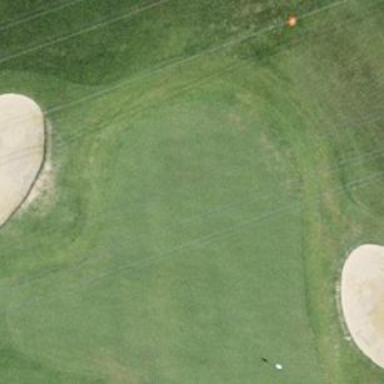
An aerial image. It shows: Picturesque green golfing area with grass land use.